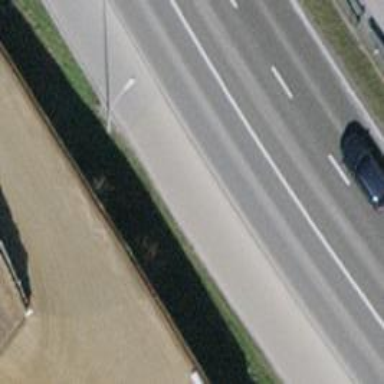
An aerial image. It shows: Paved cycleway.